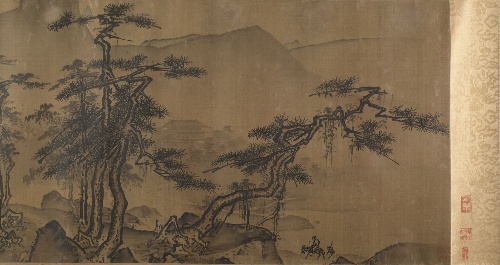
Title: 明/清　佚名　李遠(僞款)　仿夏珪江山清遠圖　卷|Landscape
Artist: Unidentified artist|Xia Gui
Artist bio: |Chinese, active ca. 1195–1230
Object type: Handscroll
Classification: Paintings
Medium: Handscroll; ink on silk
Culture: China
Period: Qing dynasty (1644–1911)
Dimensions: 14 3/8 x 69 3/4 in. (36.5 x 177.2 cm)
Department: Asian Art
Credit line: From the Collection of A. W. Bahr, Purchase, Fletcher Fund, 1947
Accession year: 1947
Repository: Metropolitan Museum of Art, New York, NY
Tags: Mountains|Landscapes|Trees